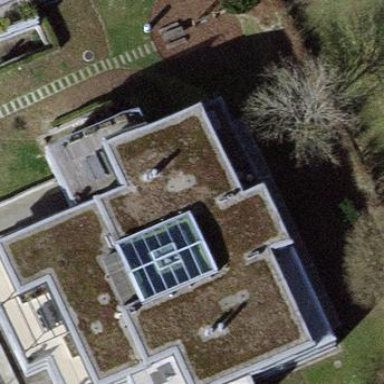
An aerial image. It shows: Building with flat roof.